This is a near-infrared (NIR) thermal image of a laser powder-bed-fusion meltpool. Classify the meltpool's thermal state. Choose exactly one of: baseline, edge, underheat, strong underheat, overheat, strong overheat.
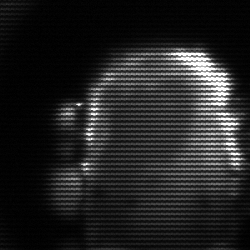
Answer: baseline